Question: In the last week I tried to calculate angle between three points -
first I needed to get the points = easy
than to calculate the angle (not relatively) = easy too
and now I need to get the angle relative to the graph - the problem is that I dont know how (I am sure this is easy too).
PI = 3.141592654
A(2004,227)
B(2005,18)
C(2006,25)
Here's the function/formula to calculate the Angle >
'''
arctan((Xb - Xa)/(Ya - Yb)) * (180/PI) + arctan((Xc - Xb)/(Yc - Yb)) * (180/PI)
'''
What do I need to add to the formula so it will be relatively to the graph? (I want an explanation too please)
Here's the graph:

Thank you very much!
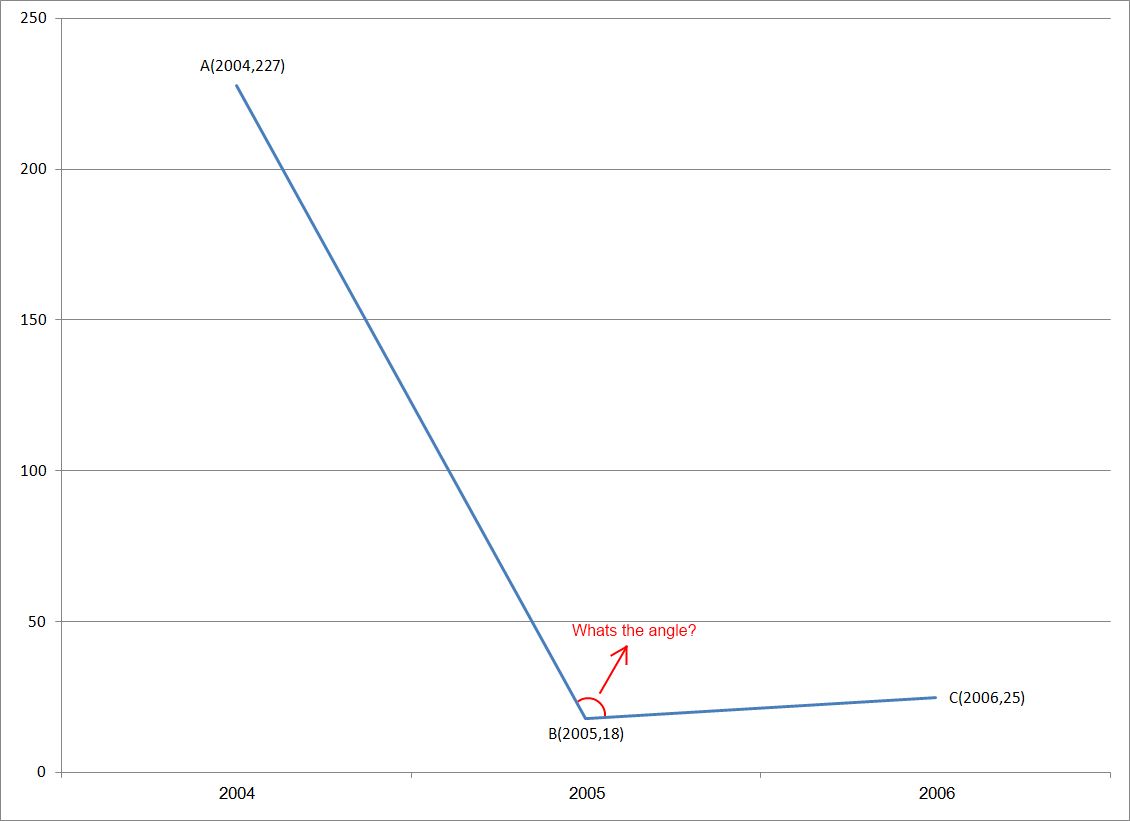
Answer: : Here is the full code of my sub to compute it.
'''
Public Sub Question()
Dim Pi As Double
Pi = 3.141592654
Dim myChart As ChartObject
For Each myChart In ActiveSheet.ChartObjects
Dim xLength As Double
Dim yLength As Double
xLength = myChart.Chart.Axes(1).MaximumScale - myChart.Chart.Axes(1).MinimumScale
yLength = myChart.Chart.Axes(2).MaximumScale - myChart.Chart.Axes(2).MinimumScale
xLength = xLength / myChart.Chart.PlotArea.Width
yLength = yLength / myChart.Chart.PlotArea.Height
Dim goodScale As Double
goodScale = xLength / yLength
Dim v1x As Double
Dim v1y As Double
Dim v2x As Double
Dim v2y As Double
Dim Angle As Double
v1x = 2005 - 2004
v1y = 18 - 227
v2x = 2006 - 2005
v2y = 25 - 18
v1y = v1y * goodScale
v2y = v2y * goodScale
Angle = (Atn(v2x / v2y) - Atn(v1x / v1y)) * (180 / Pi)
Next
End Sub
'''
You'll notice I hardcoded the points in the sub, but that's just to have a small self-sufficient code.